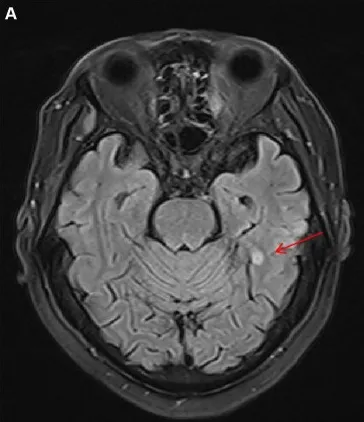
Serial T2-weighted FLAIR MRI images of lesions in the left temporal and parietal lobes (the red arrows). (A,B) Day 32.
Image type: radiology (mri)